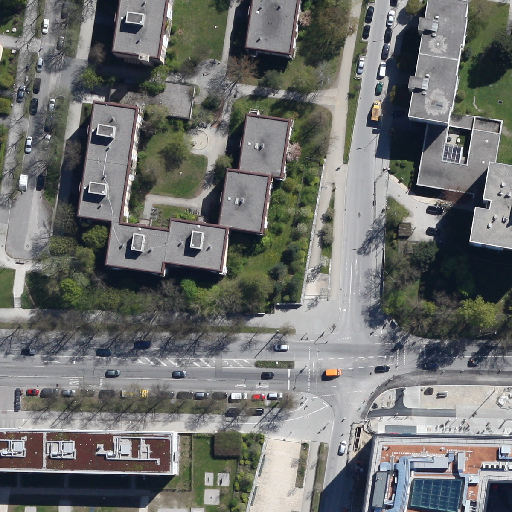
Referring expression: van driving on the road